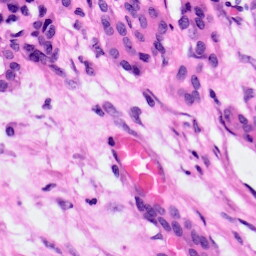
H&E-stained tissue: Pancreatic